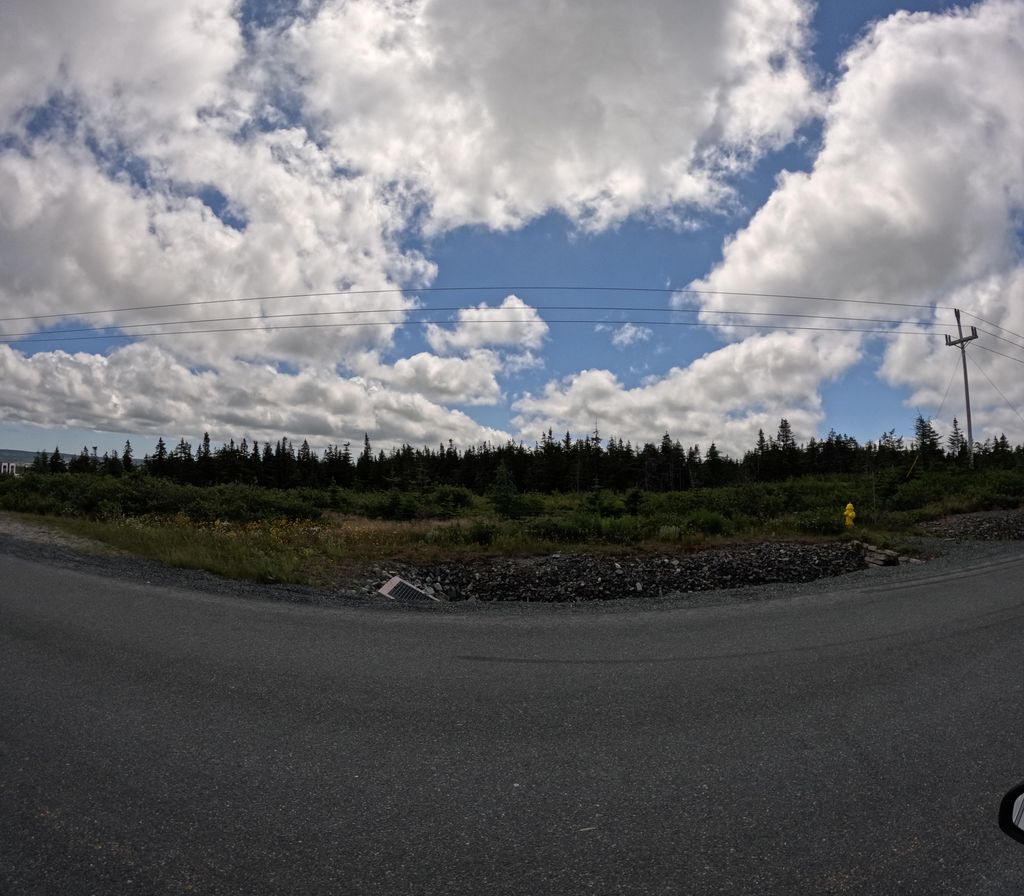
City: st_johns